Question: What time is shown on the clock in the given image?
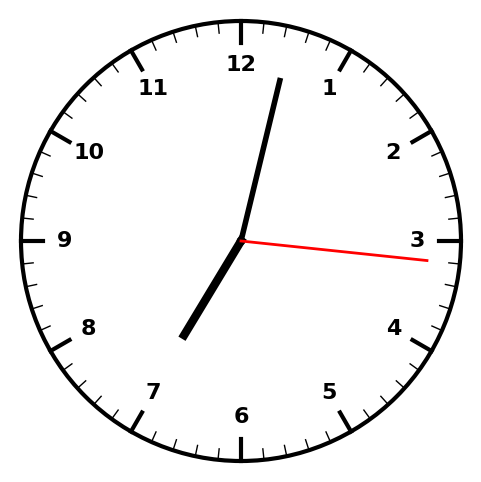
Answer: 07:02:16